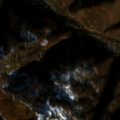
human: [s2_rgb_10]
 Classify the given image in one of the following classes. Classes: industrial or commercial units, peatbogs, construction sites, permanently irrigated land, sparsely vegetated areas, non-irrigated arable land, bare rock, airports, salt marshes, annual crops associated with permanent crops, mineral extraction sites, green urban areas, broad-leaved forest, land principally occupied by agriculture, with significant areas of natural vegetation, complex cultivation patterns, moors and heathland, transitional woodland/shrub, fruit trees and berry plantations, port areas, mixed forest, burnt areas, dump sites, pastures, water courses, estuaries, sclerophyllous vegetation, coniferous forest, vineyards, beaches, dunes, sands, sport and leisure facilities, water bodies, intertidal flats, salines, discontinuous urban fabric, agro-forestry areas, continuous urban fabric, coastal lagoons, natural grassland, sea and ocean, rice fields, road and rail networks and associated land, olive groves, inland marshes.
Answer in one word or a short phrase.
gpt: land principally occupied by agriculture, with significant areas of natural vegetation, broad-leaved forest, transitional woodland/shrub